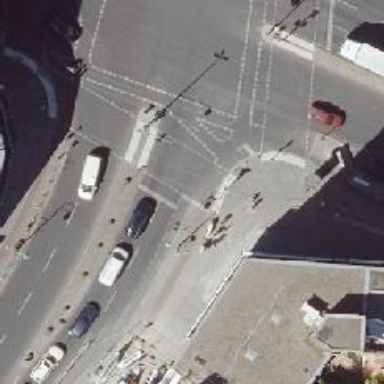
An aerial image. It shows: Road with traffic signals.